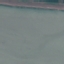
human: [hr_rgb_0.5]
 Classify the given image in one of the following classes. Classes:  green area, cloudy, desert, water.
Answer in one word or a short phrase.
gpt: water